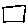
Label: square